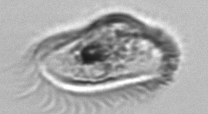
Label: Pleuronema